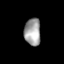
Tissue: skin
Cell type: Myeloid cells
Senescence score: 0.727
Nuclear area (px): 433
Mean DAPI intensity: 160.866